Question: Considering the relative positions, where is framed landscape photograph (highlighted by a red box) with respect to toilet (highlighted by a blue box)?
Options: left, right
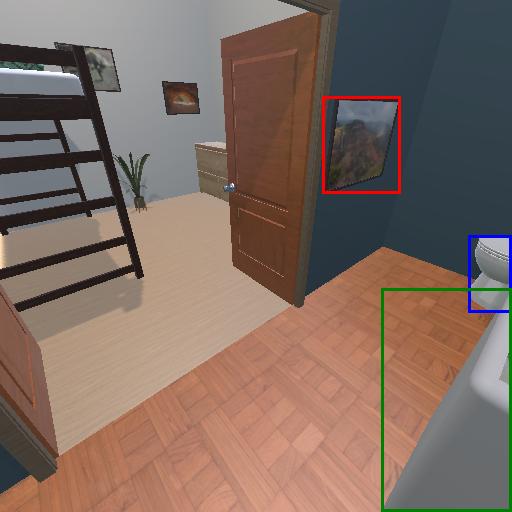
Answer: left